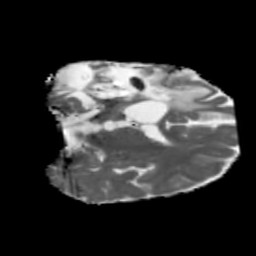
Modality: MD
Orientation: coronal
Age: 46
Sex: male
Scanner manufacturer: siemens
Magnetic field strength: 3 T
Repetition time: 5.47 s
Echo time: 0.0854 s